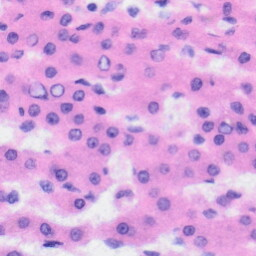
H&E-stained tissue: Liver